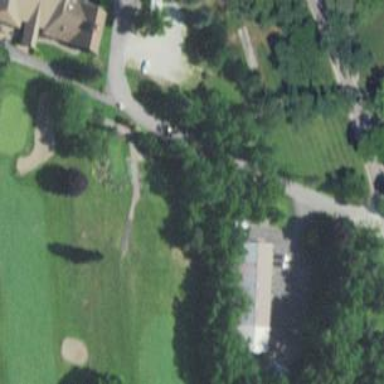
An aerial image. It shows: Path for golf carts.